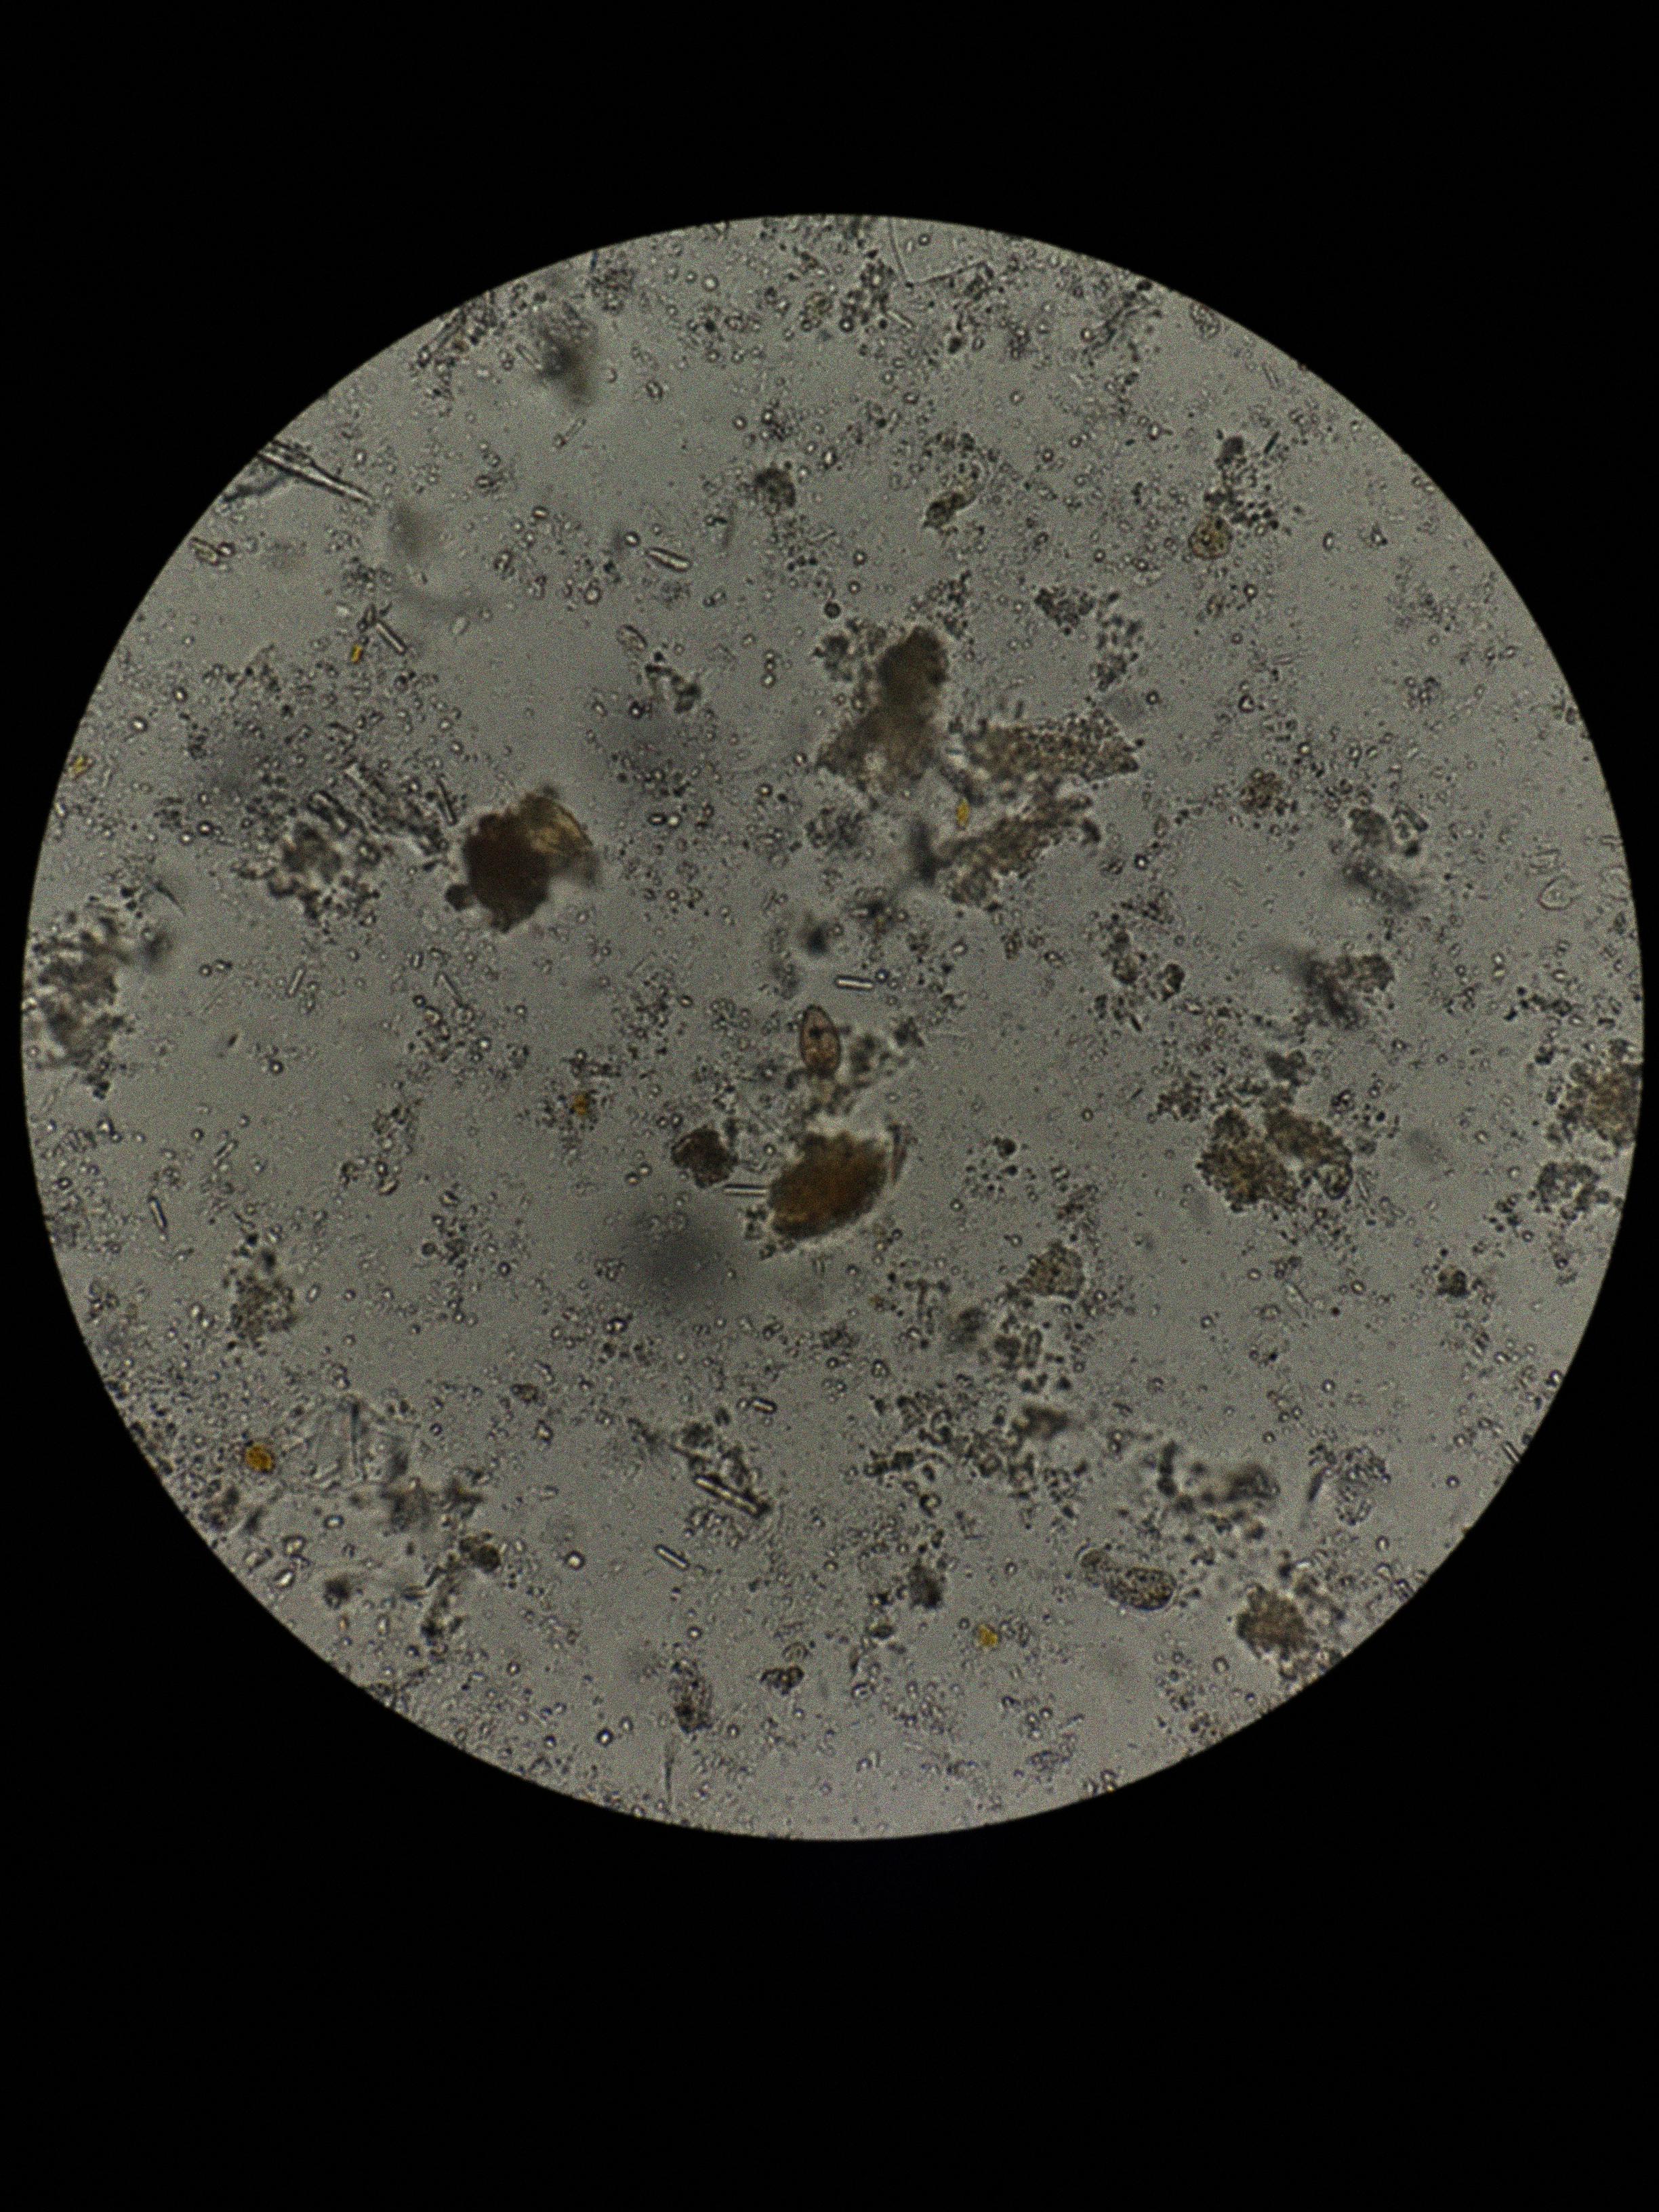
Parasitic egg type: Opisthorchis viverrine